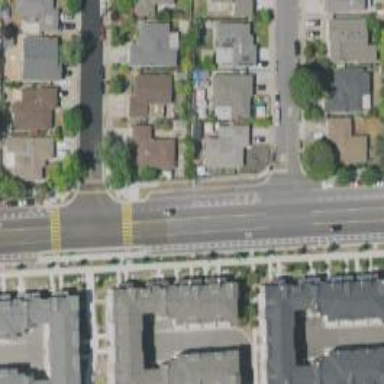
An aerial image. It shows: Secondary road surrounded by residential properties.